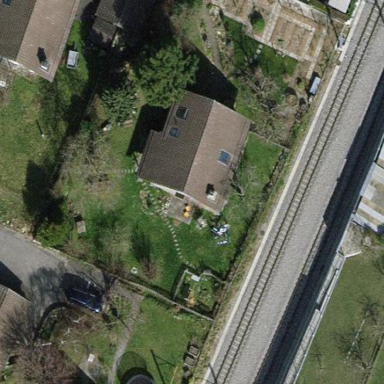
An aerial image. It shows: Simple house.